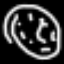
Label: clock